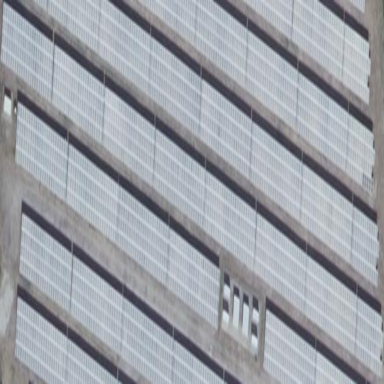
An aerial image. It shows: Solar power generator with photovoltaic panels.